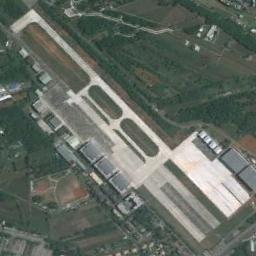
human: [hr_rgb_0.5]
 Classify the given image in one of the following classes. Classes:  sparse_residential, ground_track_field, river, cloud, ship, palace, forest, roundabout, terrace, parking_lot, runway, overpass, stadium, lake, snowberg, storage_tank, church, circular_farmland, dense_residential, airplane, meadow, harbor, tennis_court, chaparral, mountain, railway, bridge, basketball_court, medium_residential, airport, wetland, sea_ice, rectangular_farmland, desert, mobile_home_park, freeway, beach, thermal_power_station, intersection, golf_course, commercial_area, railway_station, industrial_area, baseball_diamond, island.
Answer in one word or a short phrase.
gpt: airport